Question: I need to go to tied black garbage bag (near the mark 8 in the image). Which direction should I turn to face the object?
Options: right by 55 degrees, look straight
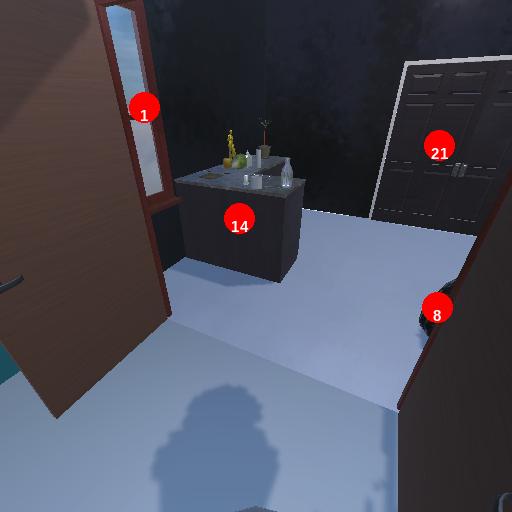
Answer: right by 55 degrees